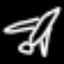
Label: airplane